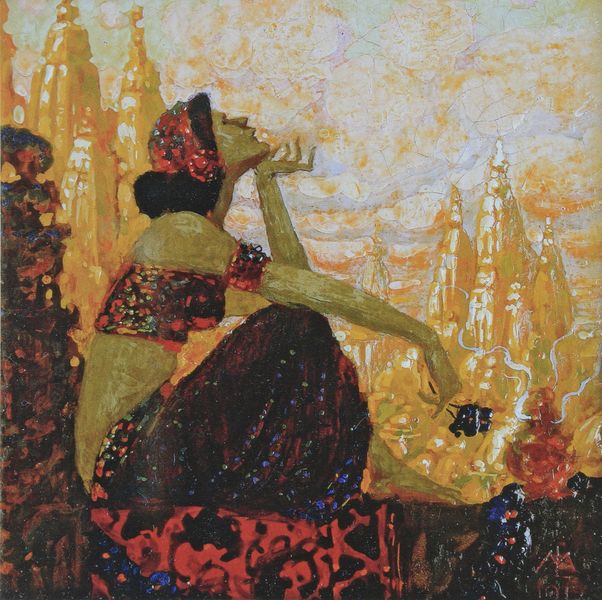
Titel: Erinnerungen an Indien
Künstler: Melchior Lechter
Institution: Privatbesitz
Schlagwörter: berg, blau, fuß, gemälde, hand, haut, himmel, wolken, gelb, grün, ocker, sitzen, blume, blumen, brust, bunt, busen, finger, frau, hell, kleid, orange, profil, rücken, schmuck, schwarz, symbol, weiss, zeichnung, blick, gebäude, rose, rot, tuch, haube, ornament, rock, architektur, arm, arme, gesicht, spitze, hals, hände, schauen, ast, kirche, rauch, gewand, gold, haare, pose, tänzerin, kinn, turm, kanne, trauben, kopfbedeckung, haltung, abstrakt, berge, modern, mauer, jugendstil, kopftuch, ornamente, bauch, knie, denken, orient, orientalisch, türme, zweig, traum, kathedrale, karaffe, armreif, bauchtänzerin, bustier, zigeunerin, oberteil, aufgestützt, tempel, ornamentik, kopfschmuck, roma, spanierin, bauchfrei, gikd, armschmuck, armring, ffluss